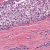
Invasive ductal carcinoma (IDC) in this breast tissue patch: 1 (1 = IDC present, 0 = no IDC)